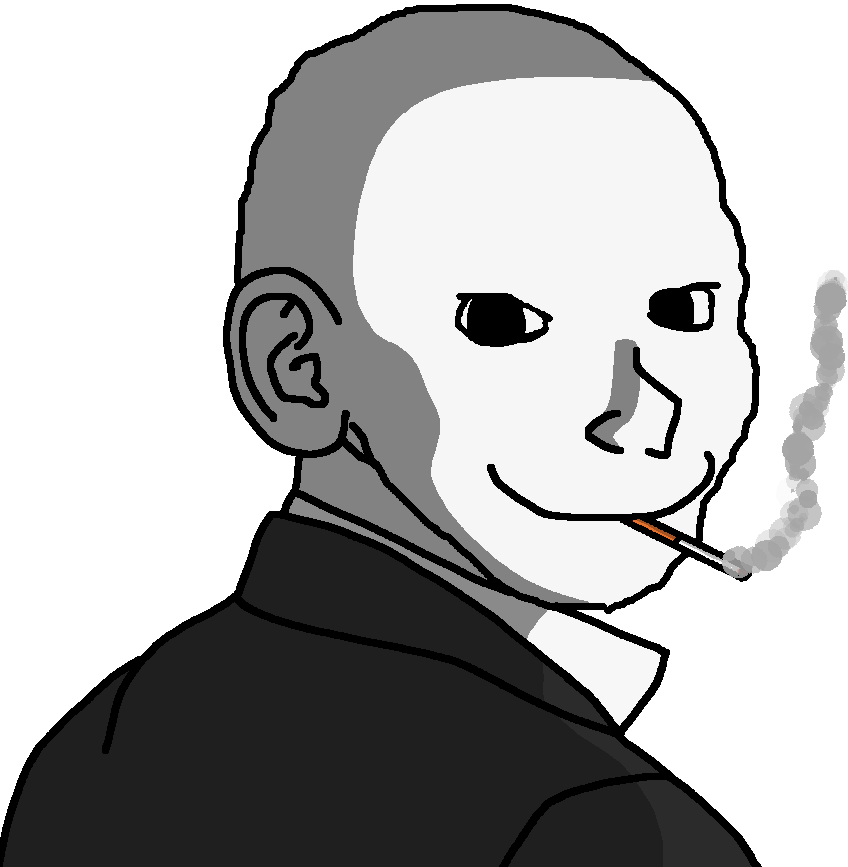
Label: 5_Oomer